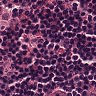
Metastatic tissue present: no